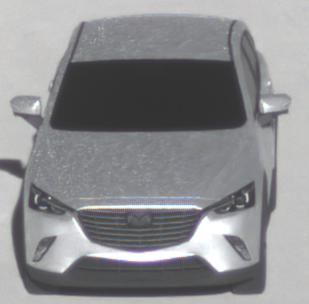
Make: Mazda
Model: CX-3 SKYACTIV-G 120
Detailed model: CX-3 (DK)
Model produced from: 2015/06
Model produced until: 2018/06
Doors: 5
Color: white
Road condition: dry road
Daytime: morning or afternoon
Contrast: high contrast